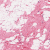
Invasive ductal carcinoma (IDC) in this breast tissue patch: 0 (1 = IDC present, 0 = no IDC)